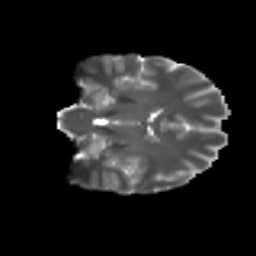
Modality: T2w
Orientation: coronal
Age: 24
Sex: female
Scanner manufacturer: ge
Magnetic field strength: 3 T
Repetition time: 7.8 s
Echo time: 0.0606 s